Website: lowes
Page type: store-pickup
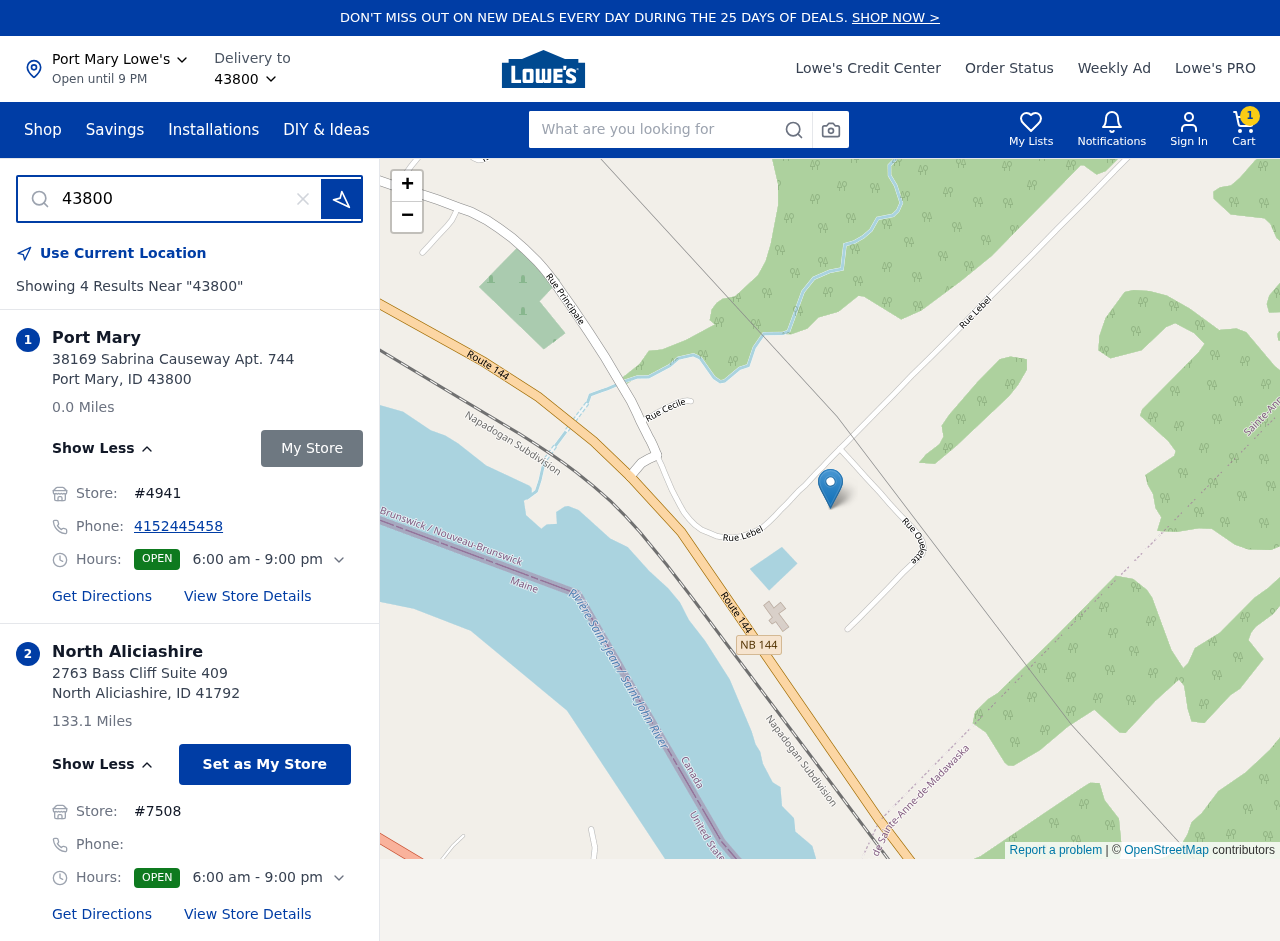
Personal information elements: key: PII_CITY
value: Port Mary
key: PII_CITY2
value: North Aliciashire
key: PII_LOCATION1_STREET
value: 38169 Sabrina Causeway Apt. 744
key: PII_LOCATION2_POSTCODE
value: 41792
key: PII_LOCATION2_STREET
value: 2763 Bass Cliff Suite 409
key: PII_PHONE
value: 4152445458
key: PII_POSTCODE
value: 43800
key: PII_STATE_ABBR
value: ID
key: PII_POSTCODE3
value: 43800
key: PII_POSTCODE_FULL
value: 43800
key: PII_POSTCODE_NUMERIC
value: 43800
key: PII_STATE_ABBR2
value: ID
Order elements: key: ORDER_NUM_ITEMS
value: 1
Search elements: key: HEADER_SEARCH
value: What are you looking for
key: SEARCH_STORE_LOCATION
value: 43800